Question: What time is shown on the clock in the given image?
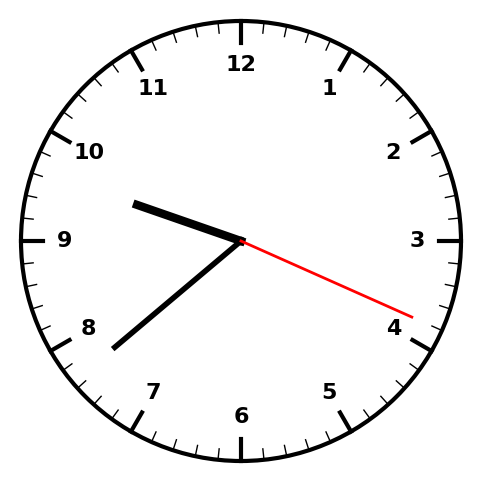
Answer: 09:38:19